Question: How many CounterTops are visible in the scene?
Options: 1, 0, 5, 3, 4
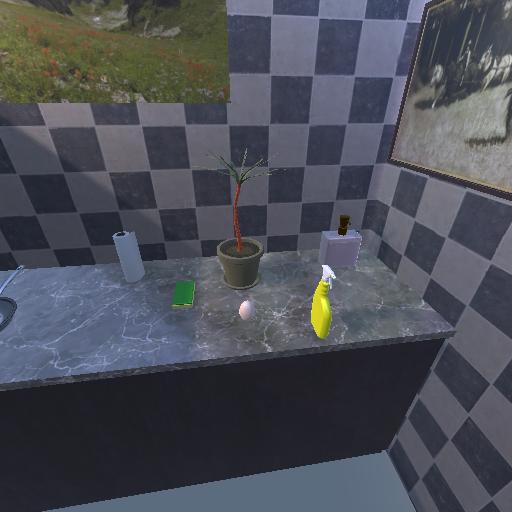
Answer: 1